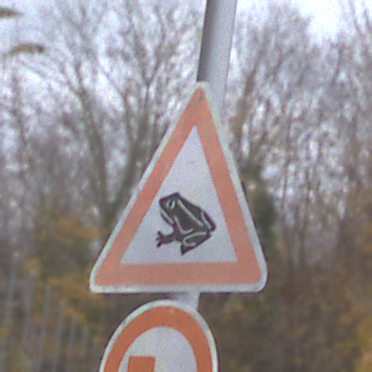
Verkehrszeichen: AmphibienwanderungRechts
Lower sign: UeberholverbotKraftfahrzeuge
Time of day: MorningAfternoon
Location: Outdoor (Nature)
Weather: Overcast
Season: NotSpecified
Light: Natural